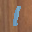
Label: 1